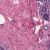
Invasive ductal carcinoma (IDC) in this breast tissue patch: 0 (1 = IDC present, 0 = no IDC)